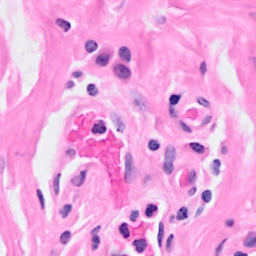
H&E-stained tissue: Breast